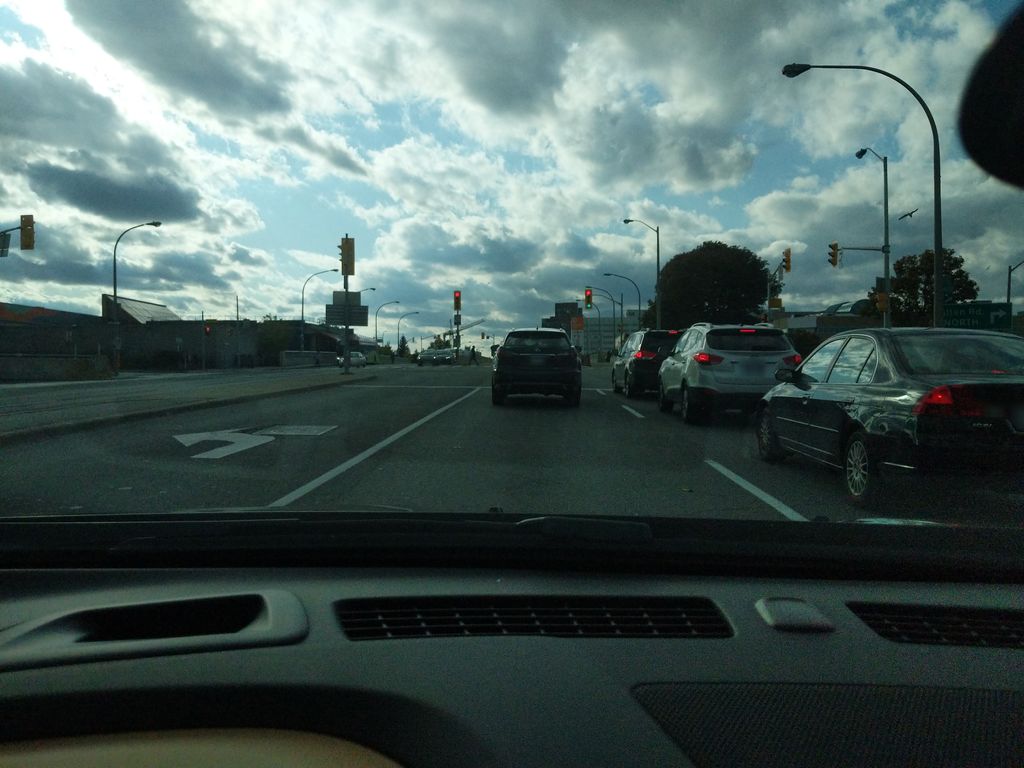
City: toronto